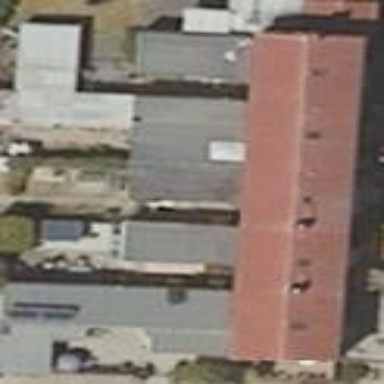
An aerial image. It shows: Terrace building.